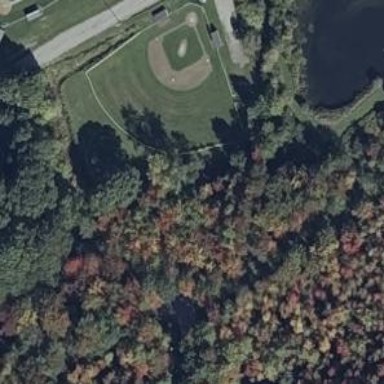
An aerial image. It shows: Baseball pitch for leisure land activities.